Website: walmart
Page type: customer-info-address
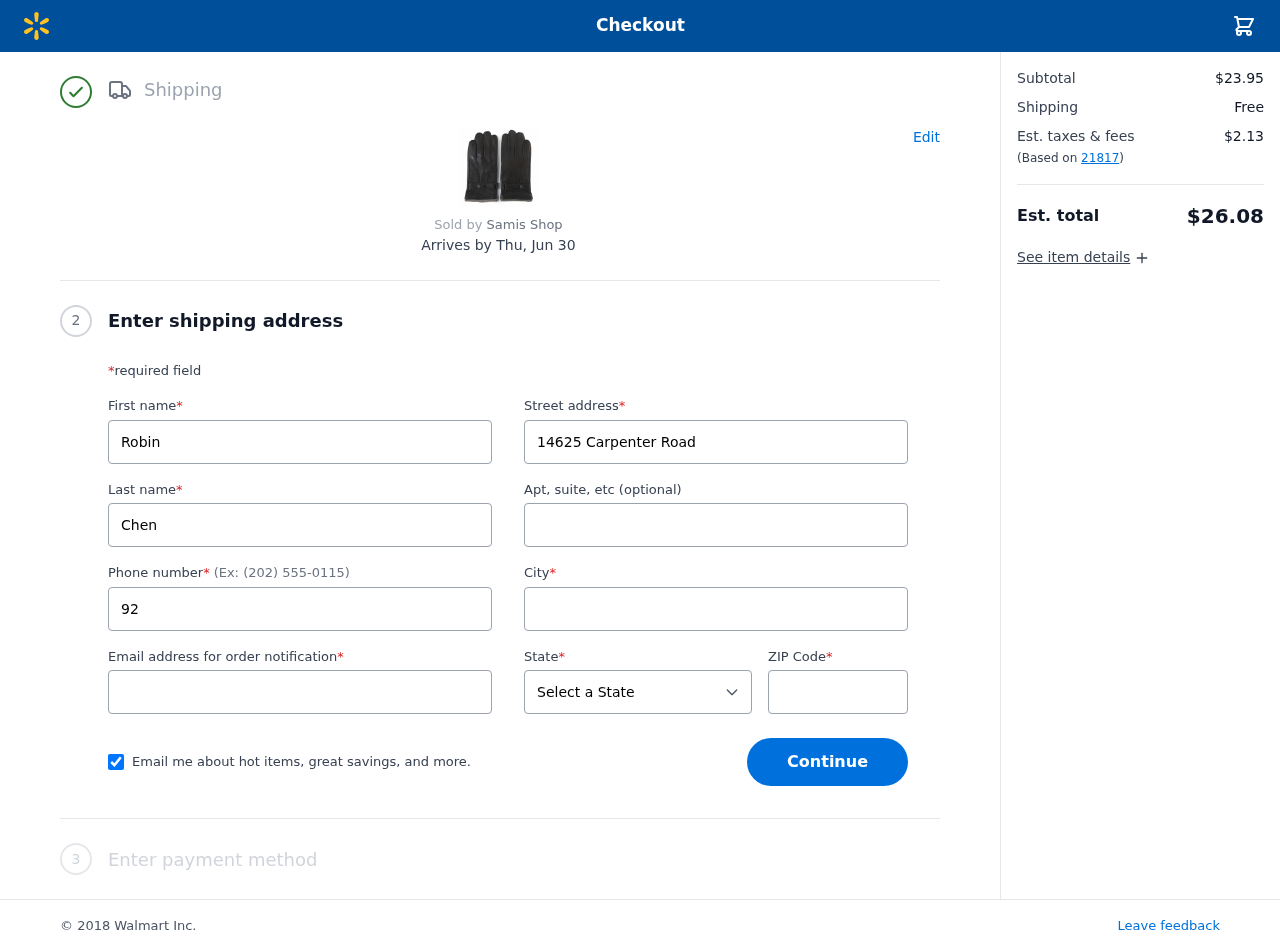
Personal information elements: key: PII_CITY
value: Thomaschester
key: PII_EMAIL
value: rchen@yahoo.com
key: PII_FIRSTNAME
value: Robin
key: PII_LASTNAME
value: Chen
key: PII_PHONE
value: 9236851356
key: PII_POSTCODE
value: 21817
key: PII_STATE
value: Florida
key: PII_STREET
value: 14625 Carpenter Road
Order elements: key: ORDER_DELIVERY_DATE
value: Thu, Jun 30
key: ORDER_SUBTOTAL
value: $23.95
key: ORDER_SHIPPING_COST
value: Free
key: ORDER_TAX
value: $2.13
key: ORDER_TOTAL
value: $26.08